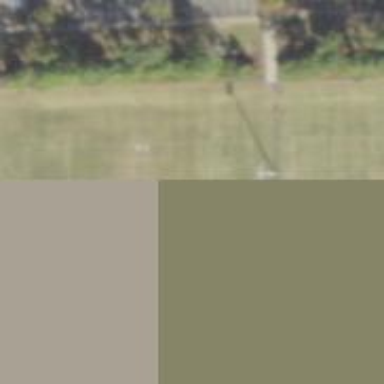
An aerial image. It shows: Soccer pitch for leisureland activities.